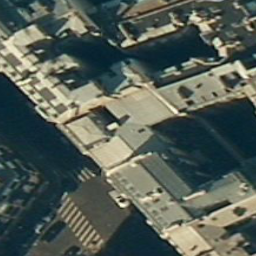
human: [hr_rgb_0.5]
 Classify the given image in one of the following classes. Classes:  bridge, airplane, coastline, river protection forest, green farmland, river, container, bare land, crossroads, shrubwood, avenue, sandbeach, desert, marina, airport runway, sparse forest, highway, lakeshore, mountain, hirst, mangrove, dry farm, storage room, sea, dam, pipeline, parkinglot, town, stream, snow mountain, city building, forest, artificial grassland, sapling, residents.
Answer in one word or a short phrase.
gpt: city building